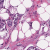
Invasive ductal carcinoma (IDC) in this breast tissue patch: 0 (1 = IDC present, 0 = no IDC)